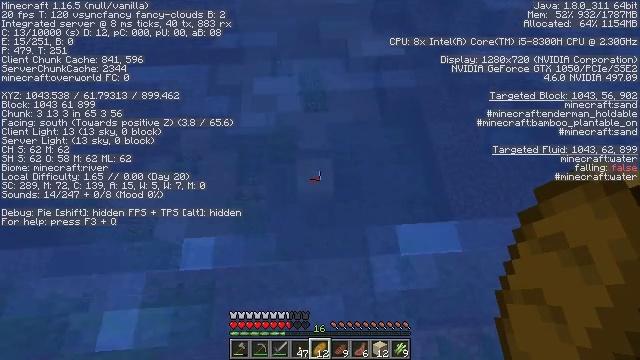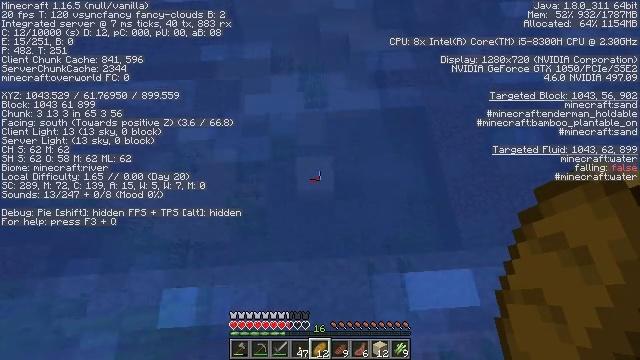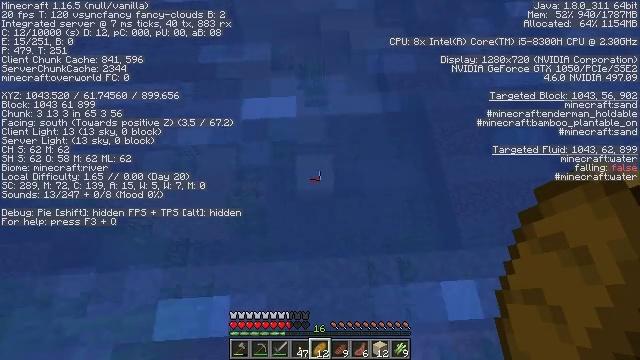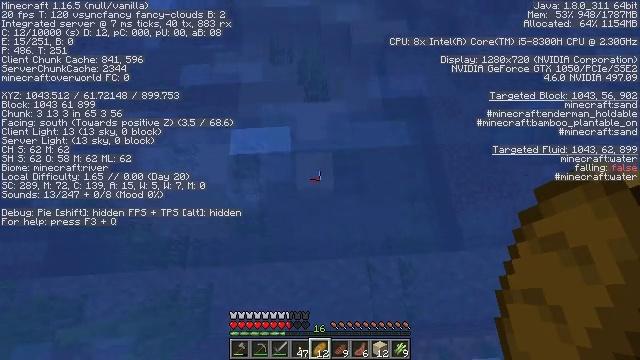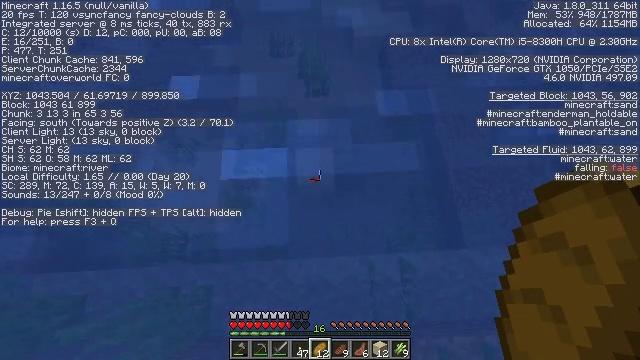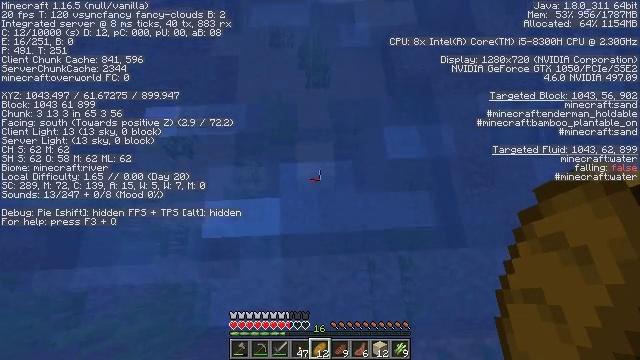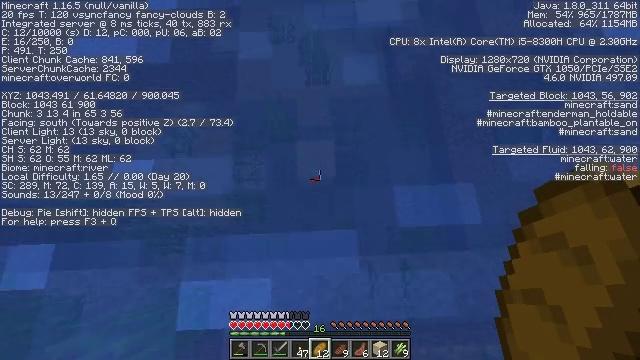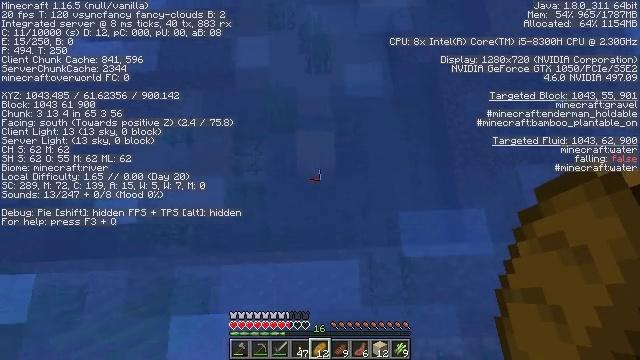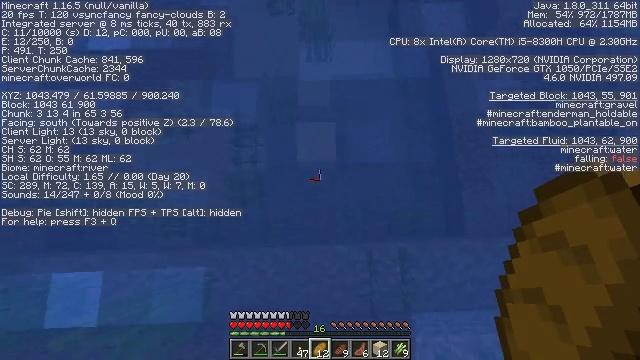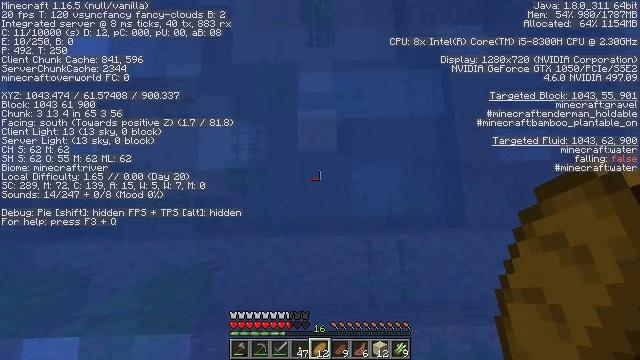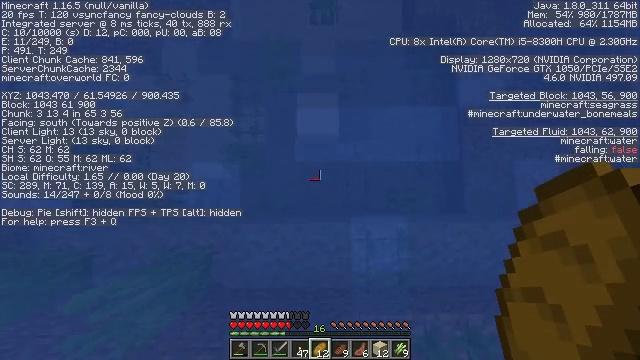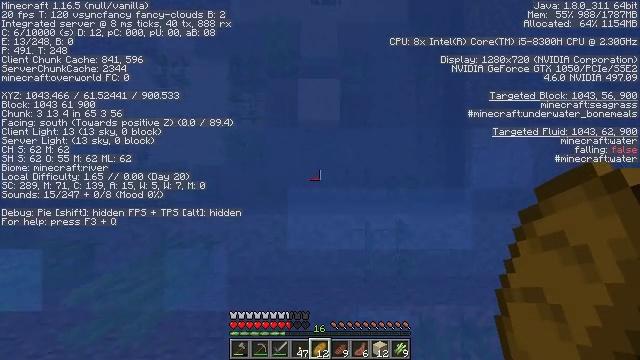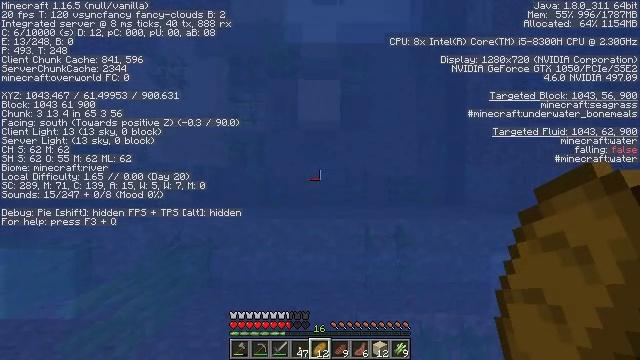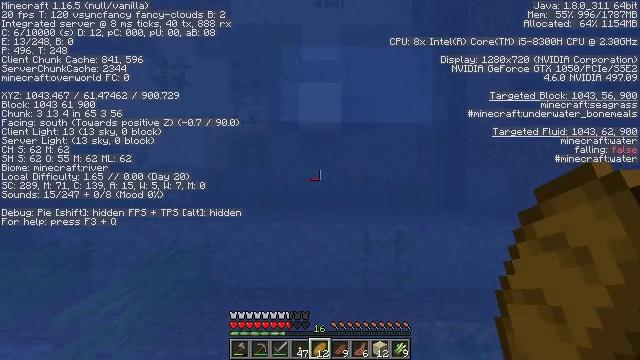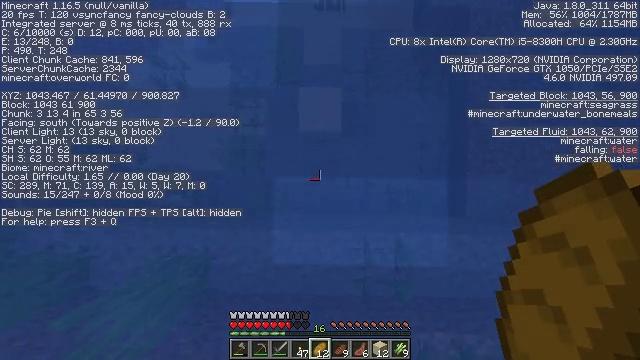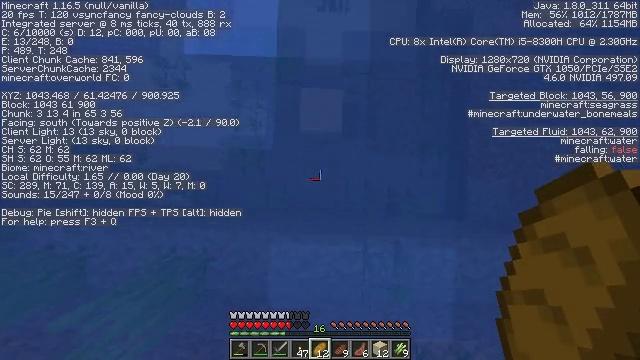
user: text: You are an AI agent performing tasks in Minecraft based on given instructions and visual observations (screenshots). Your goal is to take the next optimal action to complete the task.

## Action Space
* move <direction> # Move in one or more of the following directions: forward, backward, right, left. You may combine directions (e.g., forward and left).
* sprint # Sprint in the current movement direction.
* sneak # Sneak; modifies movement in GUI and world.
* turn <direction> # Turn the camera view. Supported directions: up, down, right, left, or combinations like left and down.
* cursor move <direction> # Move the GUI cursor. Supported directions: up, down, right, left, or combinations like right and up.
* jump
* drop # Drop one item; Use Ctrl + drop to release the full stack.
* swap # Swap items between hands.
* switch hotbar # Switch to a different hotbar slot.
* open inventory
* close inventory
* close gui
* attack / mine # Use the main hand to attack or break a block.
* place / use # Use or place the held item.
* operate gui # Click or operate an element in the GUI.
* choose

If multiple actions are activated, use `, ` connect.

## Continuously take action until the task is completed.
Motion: motion action
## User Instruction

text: Clear the seagrass to get an item.
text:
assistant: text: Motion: move forward, turn down
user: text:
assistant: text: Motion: move forward
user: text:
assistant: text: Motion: move forward, turn down
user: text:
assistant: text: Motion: move forward, turn down
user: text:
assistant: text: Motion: move forward, turn down
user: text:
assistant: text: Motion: move forward, turn down
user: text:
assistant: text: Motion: move forward, turn down
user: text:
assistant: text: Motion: move forward, turn down
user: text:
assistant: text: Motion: move forward, turn down
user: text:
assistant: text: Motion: move forward, turn left and down
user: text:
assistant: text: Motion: move forward, turn down
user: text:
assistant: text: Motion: move forward, turn down
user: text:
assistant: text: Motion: move forward, turn down
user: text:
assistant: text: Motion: move forward, turn down
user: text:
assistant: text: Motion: move forward, turn down
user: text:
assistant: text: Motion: move forward, turn down
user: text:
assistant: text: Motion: move forward
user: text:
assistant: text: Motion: move forward
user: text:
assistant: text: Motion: move forward
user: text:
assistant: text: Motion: move forward, turn down
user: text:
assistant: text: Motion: move forward
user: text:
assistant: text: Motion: move forward
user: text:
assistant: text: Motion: move forward
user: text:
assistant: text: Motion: move forward
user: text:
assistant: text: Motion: no_op
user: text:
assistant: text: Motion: move forward
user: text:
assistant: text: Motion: move forward, turn right and down
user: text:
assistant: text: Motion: move forward
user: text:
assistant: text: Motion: move forward, turn down
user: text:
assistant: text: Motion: move forward